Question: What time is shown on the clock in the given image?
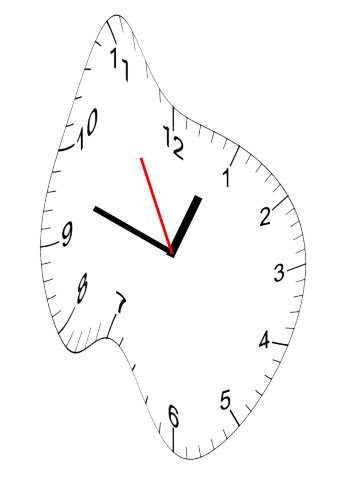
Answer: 12:47:55